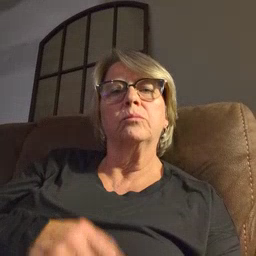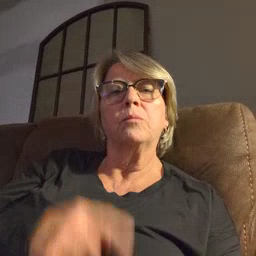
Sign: no